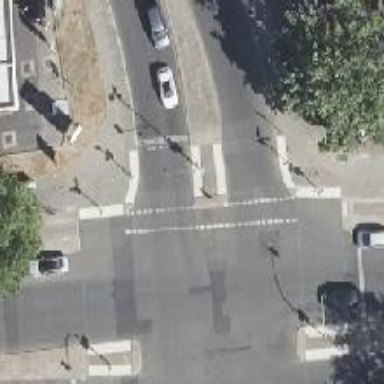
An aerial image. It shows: Crossing with traffic signals.